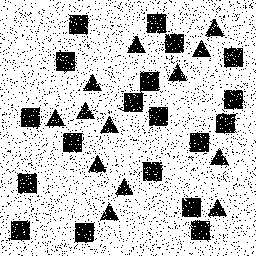
Squares: 19
Triangles: 13
Stars: 0
Total shapes: 32